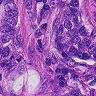
Metastatic tissue present: yes